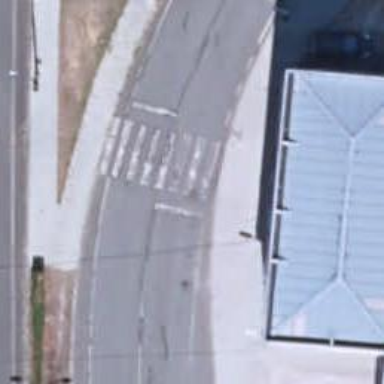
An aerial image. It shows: Zebra crossing on the road.